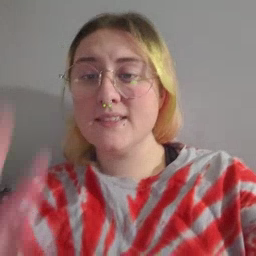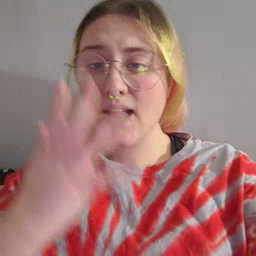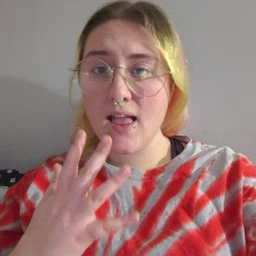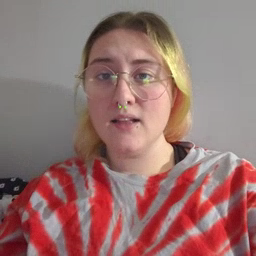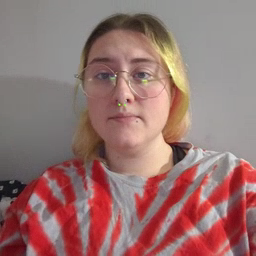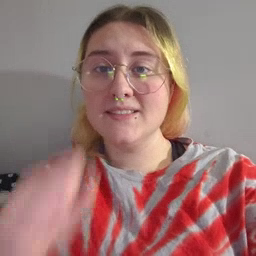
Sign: sad